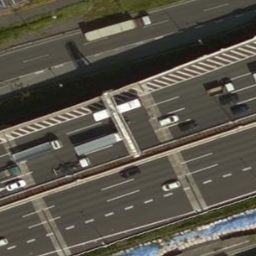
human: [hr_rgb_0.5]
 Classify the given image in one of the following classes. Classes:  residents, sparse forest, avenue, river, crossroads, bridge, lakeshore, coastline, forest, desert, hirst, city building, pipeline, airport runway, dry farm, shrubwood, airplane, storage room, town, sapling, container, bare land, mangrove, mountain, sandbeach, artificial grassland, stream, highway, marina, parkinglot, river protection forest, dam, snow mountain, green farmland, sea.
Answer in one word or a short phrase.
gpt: highway